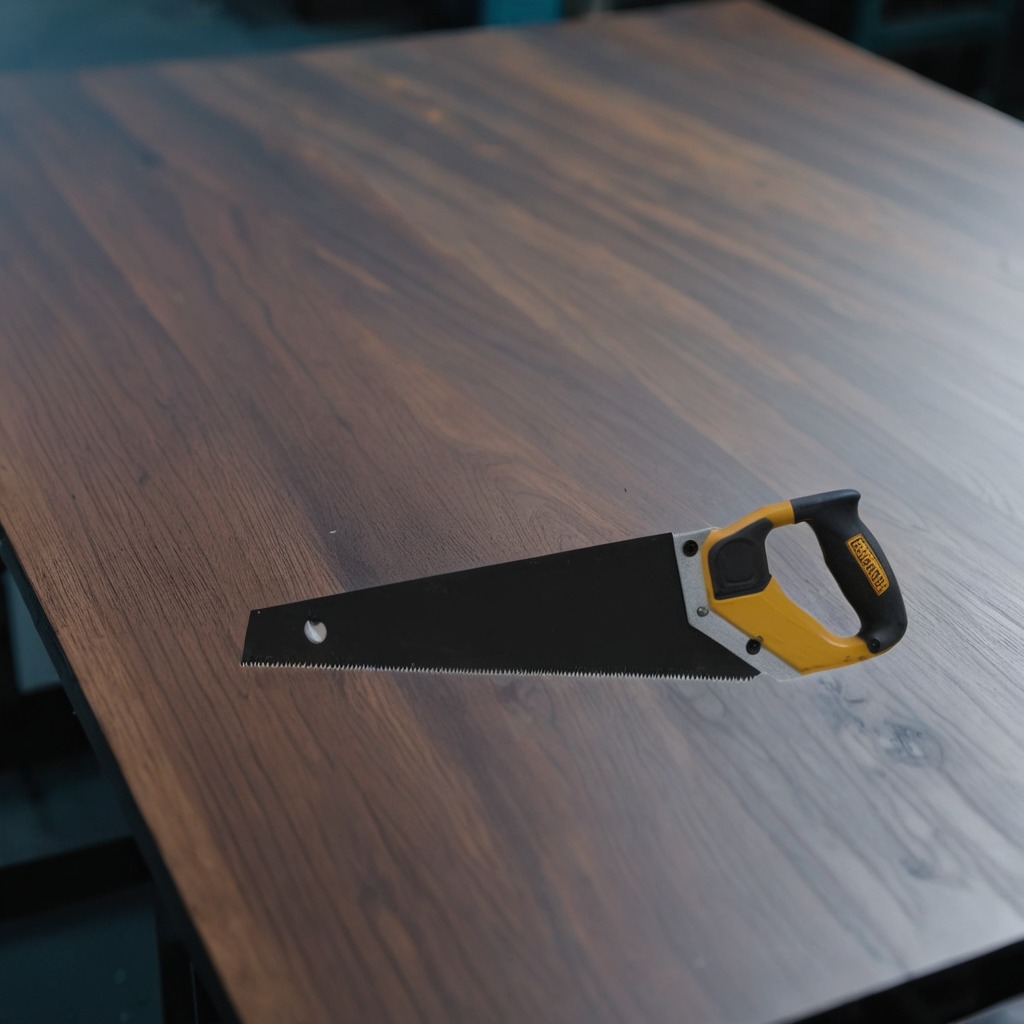
A handheld metal saw is lying on an old table with faint burn marks in a small garage at twilight.